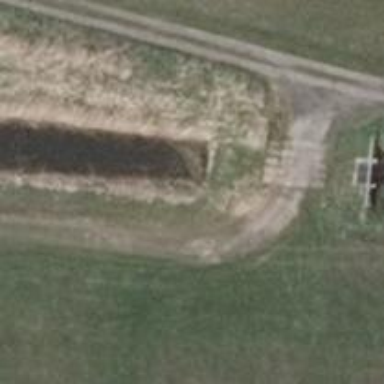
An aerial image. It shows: Canal tunnel passing beneath the waterway.